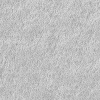
Atmospheric dust classification: not_dusty